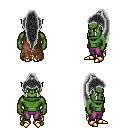
a pixel art fantasy rpg character, male body template, orc, green skin, brown tattered cape, magenta pants, gray extra-long topknot hairstyle, gold boots, four views (front, back, left, right), 2x2 character sprite sheet, small pixel art, hard edges, no anti-aliasing